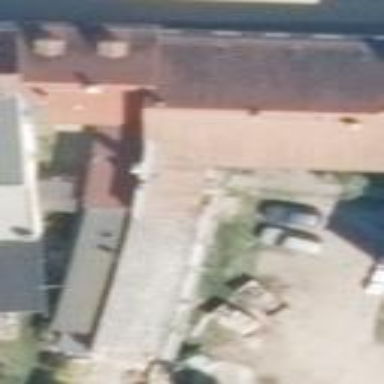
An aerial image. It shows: Terrace building.